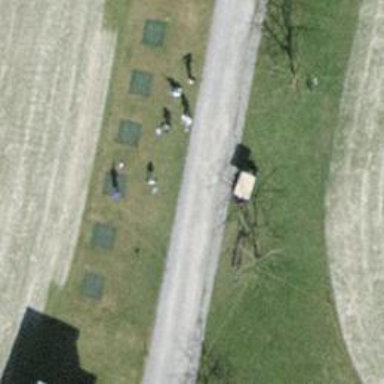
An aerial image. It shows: Brown bench in the vicinity.